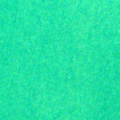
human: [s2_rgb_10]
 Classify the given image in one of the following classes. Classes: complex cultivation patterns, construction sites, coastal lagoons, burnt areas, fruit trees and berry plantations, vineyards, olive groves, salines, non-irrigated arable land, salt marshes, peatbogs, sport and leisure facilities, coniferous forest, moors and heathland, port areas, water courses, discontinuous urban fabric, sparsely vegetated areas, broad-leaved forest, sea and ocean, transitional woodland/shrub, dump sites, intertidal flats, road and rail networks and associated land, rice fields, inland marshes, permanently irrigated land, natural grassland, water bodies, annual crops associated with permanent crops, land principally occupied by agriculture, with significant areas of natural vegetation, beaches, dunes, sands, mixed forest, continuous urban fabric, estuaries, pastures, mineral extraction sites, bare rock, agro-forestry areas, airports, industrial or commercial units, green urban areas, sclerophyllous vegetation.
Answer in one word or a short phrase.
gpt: sea and ocean